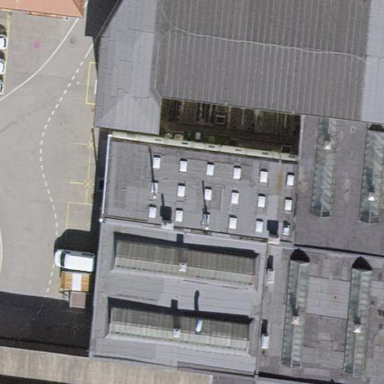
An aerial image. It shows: Industrial building.